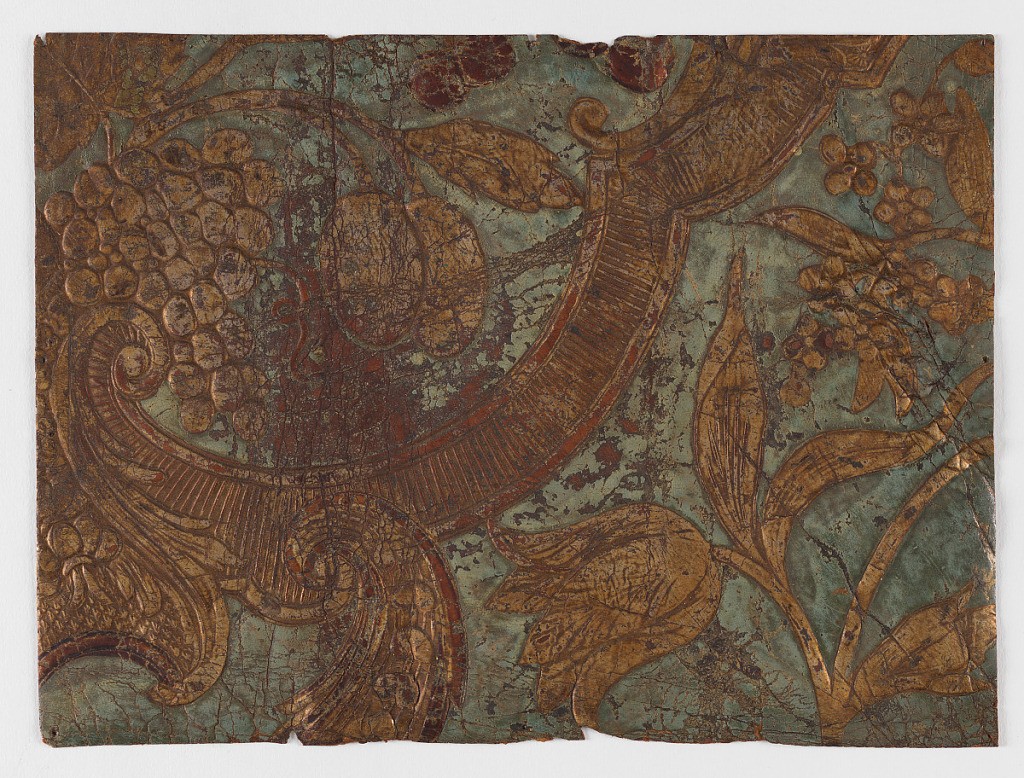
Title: Sidewall
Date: ca. 1710
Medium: Leather, stamped, painted, silvered
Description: Portion of a larger panel, in varnished silver, blue and red. Strapwork, tulips and grapes.